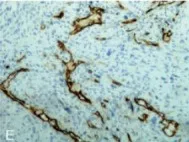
Histopathological and immunohistochemical examination images for the surgical specimen. A-K, Specimen after the first surgery. E, CD34, x10.
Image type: pathology (immunostaining)